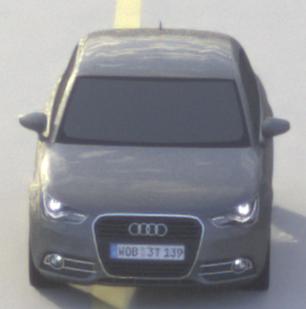
Make: Audi
Model: A1 Sportback 1.2 TFSI
Detailed model: A1 (8X) Sportback
Model produced from: 2012/03
Model produced until: 2014/11
Doors: 5
Color: gray
Road condition: dry road
Daytime: morning or afternoon
Contrast: medium contrast